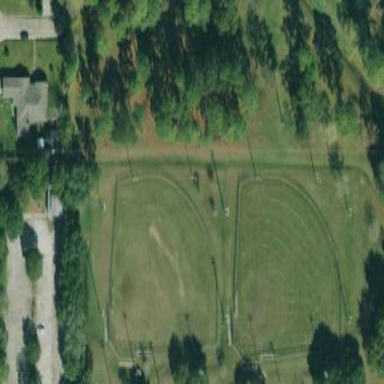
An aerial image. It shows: Baseball pitch for leisure land activities.